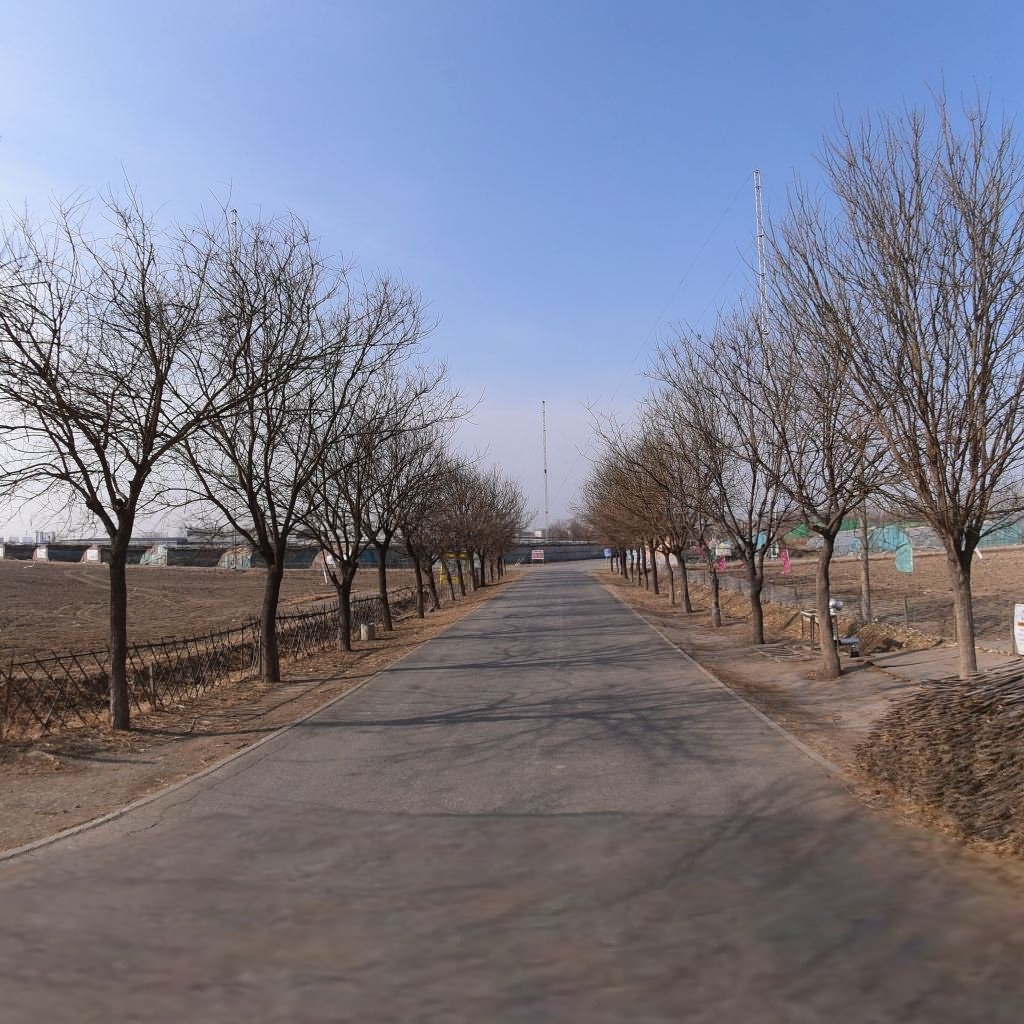
Region: Chaoyang
Road damage annotations: longitudinal crack